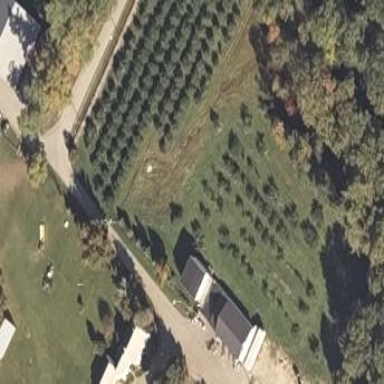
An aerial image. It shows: Orchard.